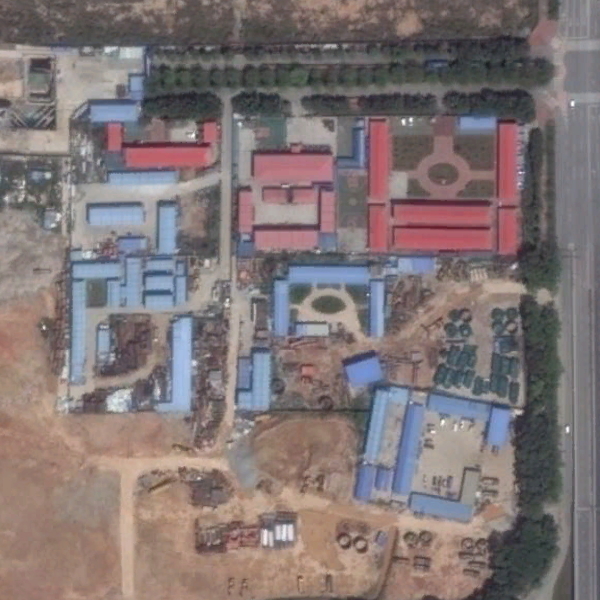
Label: Industrial